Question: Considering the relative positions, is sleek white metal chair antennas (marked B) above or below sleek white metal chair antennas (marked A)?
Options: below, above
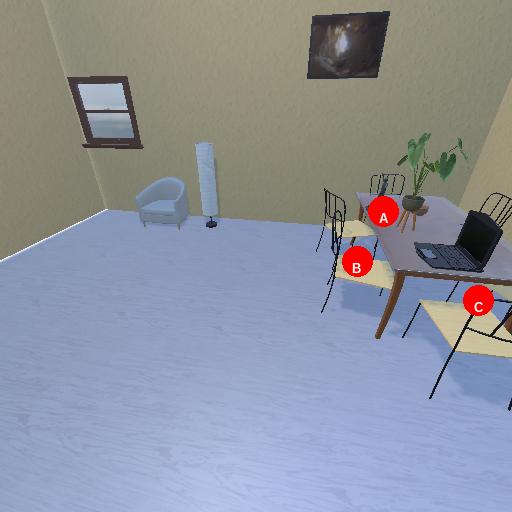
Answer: below